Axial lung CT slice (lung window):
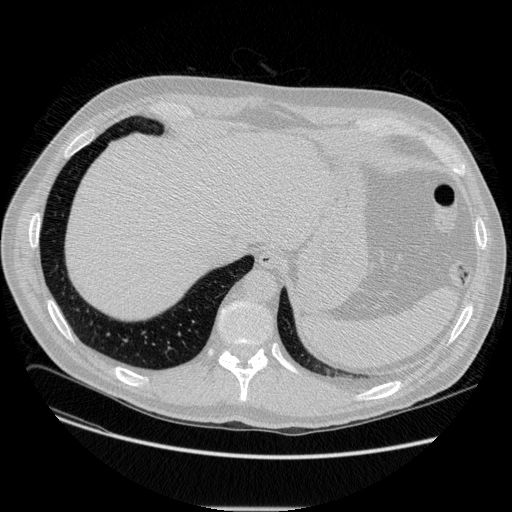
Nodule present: no